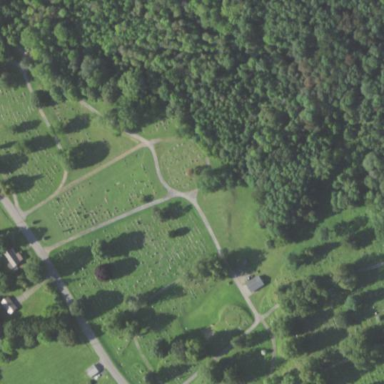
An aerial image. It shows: Cemetery.